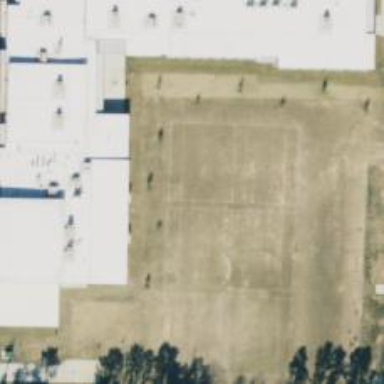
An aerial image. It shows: School building.